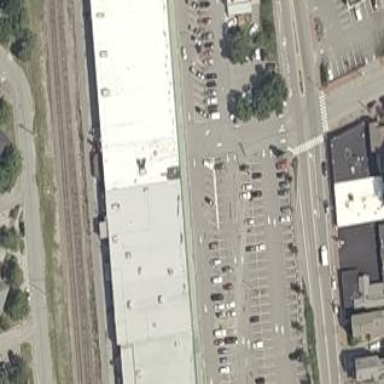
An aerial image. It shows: Retail building that is part of mall.